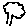
Label: tree